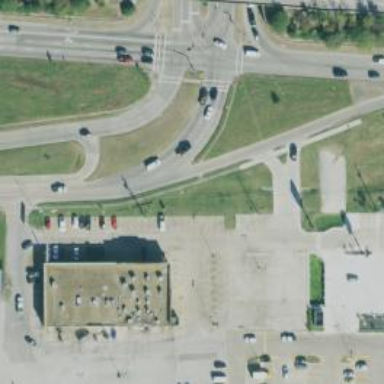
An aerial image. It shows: Frontage road connected to secondary link.